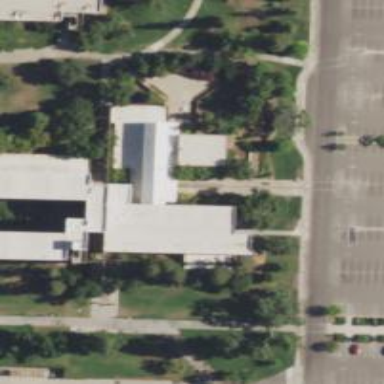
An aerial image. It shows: View of university building.